Question: I am trying to adjust the 'headwidth' of an arrow in Matplotlib.
Here's a working code:
'''
import numpy as np
import matplotlib.pyplot as plt
t = np.linspace(0,2*np.pi,500)
y = np.sin(t)
fig = plt.figure(figsize=(10,5))
ax = fig.add_subplot(111)
ax.plot(t,y)
ax.annotate('', xy=(1, -1), xytext=(2, 0),
arrowprops=dict(arrowstyle='<->', facecolor='black'))
'''

And it plots a nice-looking double headed arrow as shown. Now when I want to alter the 'headwidth' by doing:
'''
ax.annotate('', xy=(1, -1), xytext=(2, 0),
arrowprops=dict(arrowstyle='<->', facecolor='black',headwidth=10))
'''
or
'''
ax.annotate('', xy=(1, -1), xytext=(2, 0),
arrowprops=dict(arrowstyle='<->', facecolor='black',head_width=10))
'''
The error returned is:
'''
AttributeError: Unknown property headwidth
'''
or
'''
AttributeError: Unknown property head_width
'''
Is there any way out?
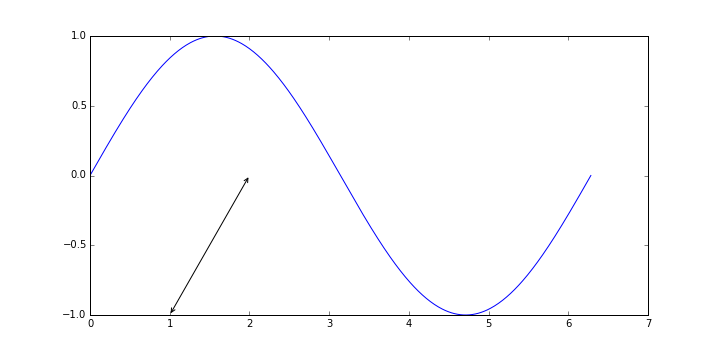
Answer: When you specify an 'arrowstyle' in your arrowprops dict, you get in instance of a FancyArrowPatch rather than YAArrow, which takes different keywords (but, you probably knew that given your attempt to use 'head_width'). What is unintuitive from the documentation is that when you specify the arrowstyle, which has default head settings, and etc., you modify those particular settings . This is the relevant line from the documentation <URL>:
> The arrowstyle describes how the fancy arrow will be drawn. It can be string of the available arrowstyle names, , or one of the ArrowStyle instance.
If you change your dictionary to the following it will work:
'''
arrowprops=dict(arrowstyle='<->, head_width=10', facecolor='black')
'''
Notice that the head_width specification is in the string following a comma after the style. 10 is a rather large number for that one .... 0.5 might be better!